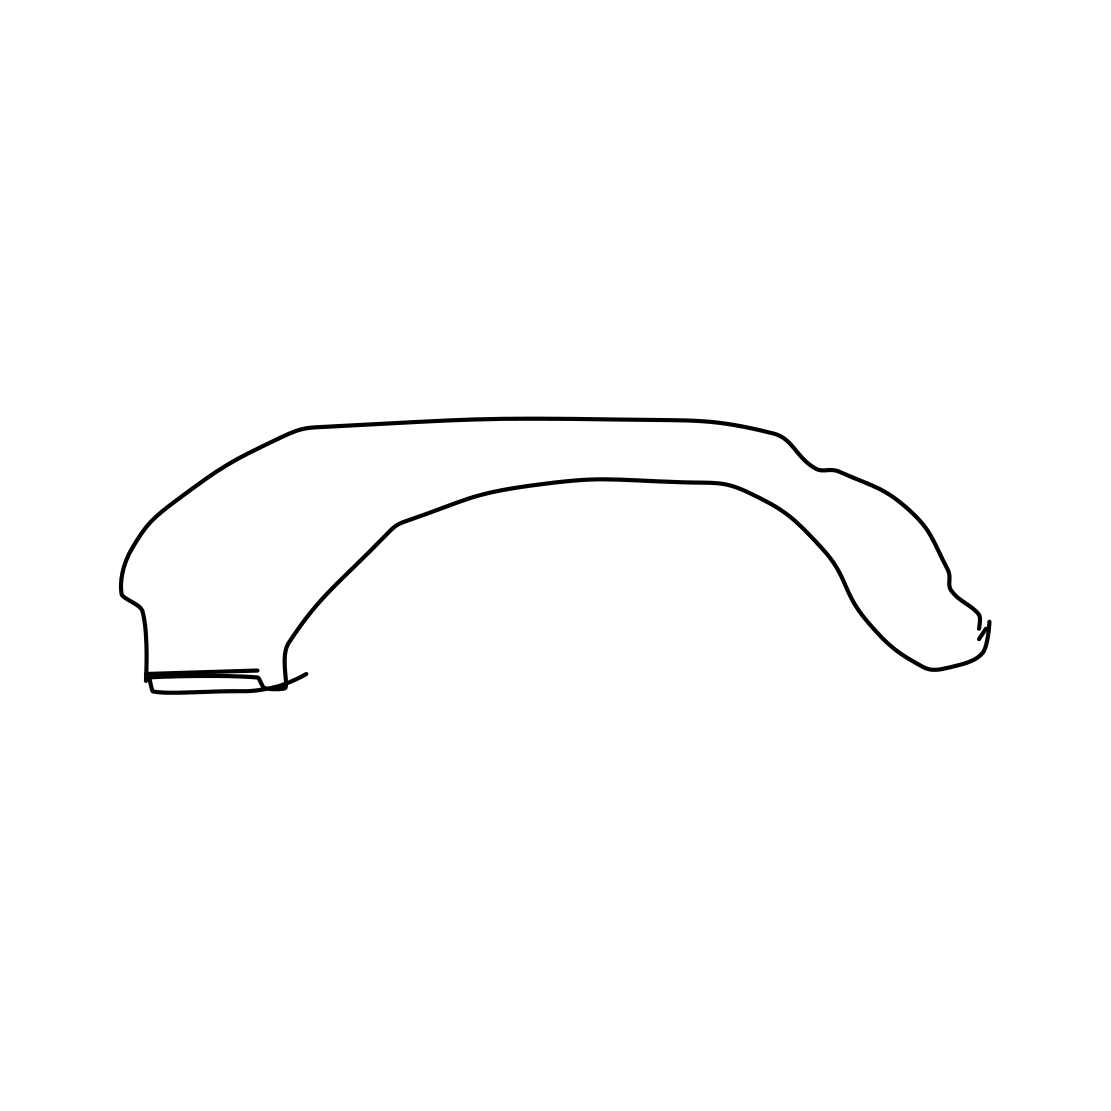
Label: door handle